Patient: sex M, age 55
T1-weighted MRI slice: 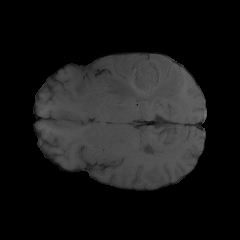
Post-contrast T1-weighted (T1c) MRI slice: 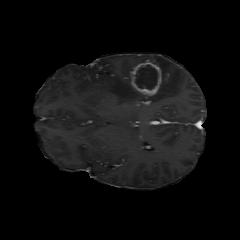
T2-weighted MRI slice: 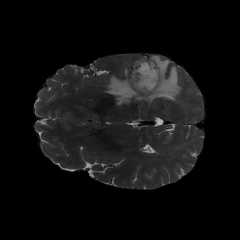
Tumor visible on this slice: yes
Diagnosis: Glioblastoma, IDH-wildtype
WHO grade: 4